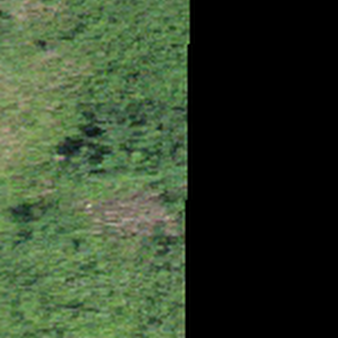
Label: other